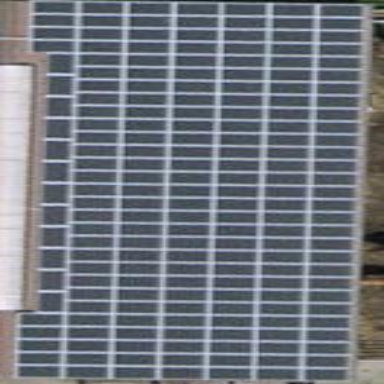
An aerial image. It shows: Small solar photovoltaic panel generator is producing electricity.